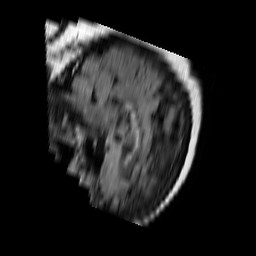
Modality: FLAIR
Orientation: sagittal
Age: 55
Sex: female
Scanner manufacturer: philips
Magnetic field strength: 1.5 T
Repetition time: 11 s
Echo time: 0.14 s